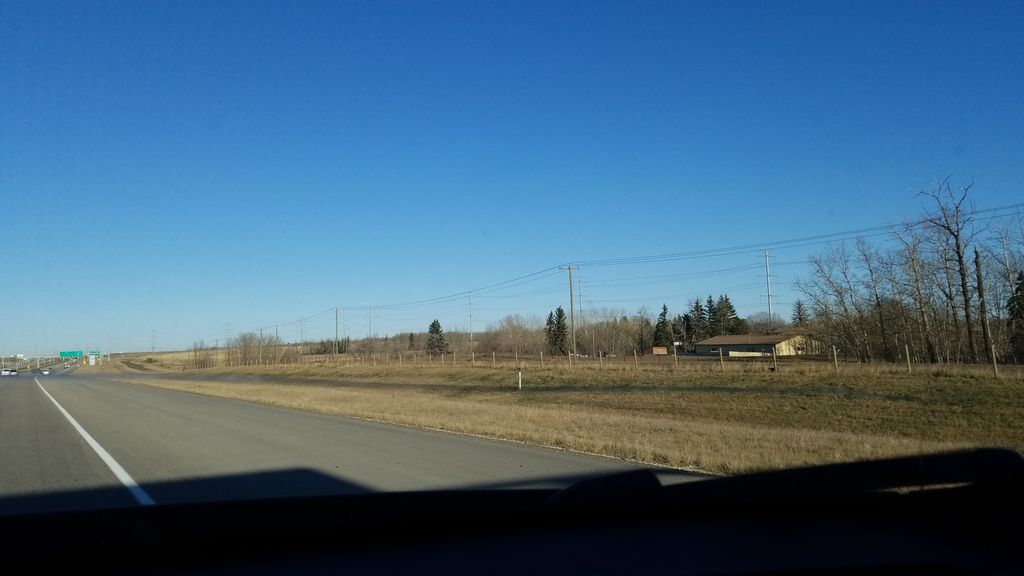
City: edmonton